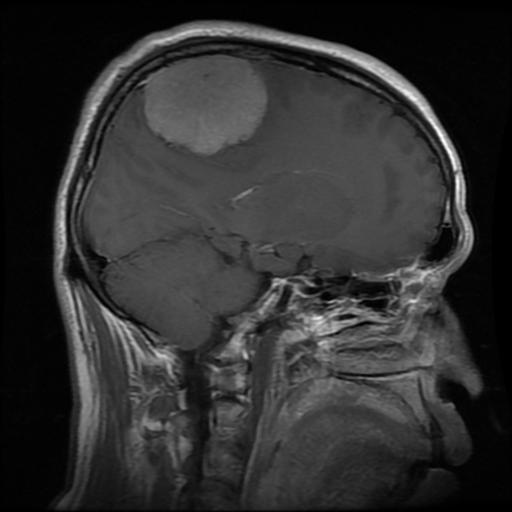
Label: meningioma